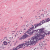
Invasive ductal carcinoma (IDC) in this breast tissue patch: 0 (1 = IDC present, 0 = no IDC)